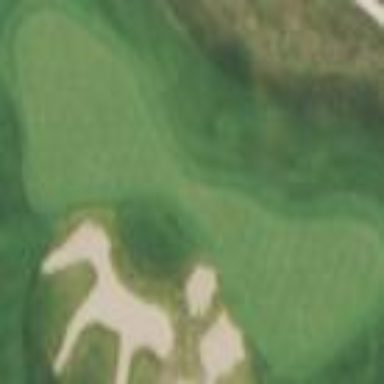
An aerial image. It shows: Green golf area with grass land use.